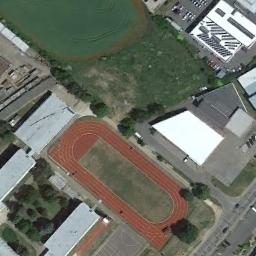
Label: ground_track_field